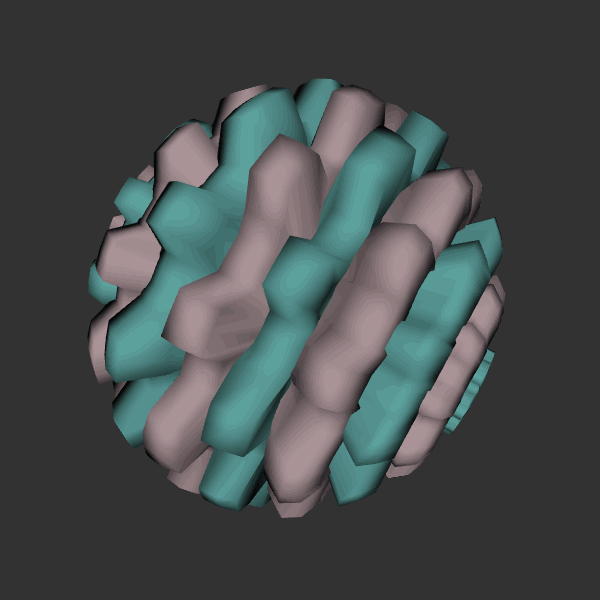
Background: dark